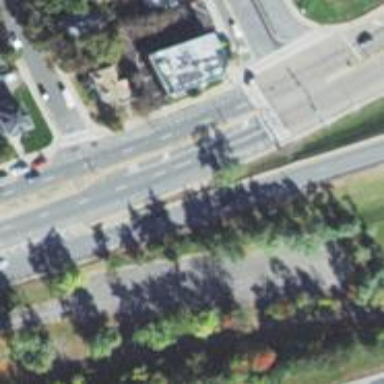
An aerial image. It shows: Secondary road with separate asphalt sidewalks.